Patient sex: M
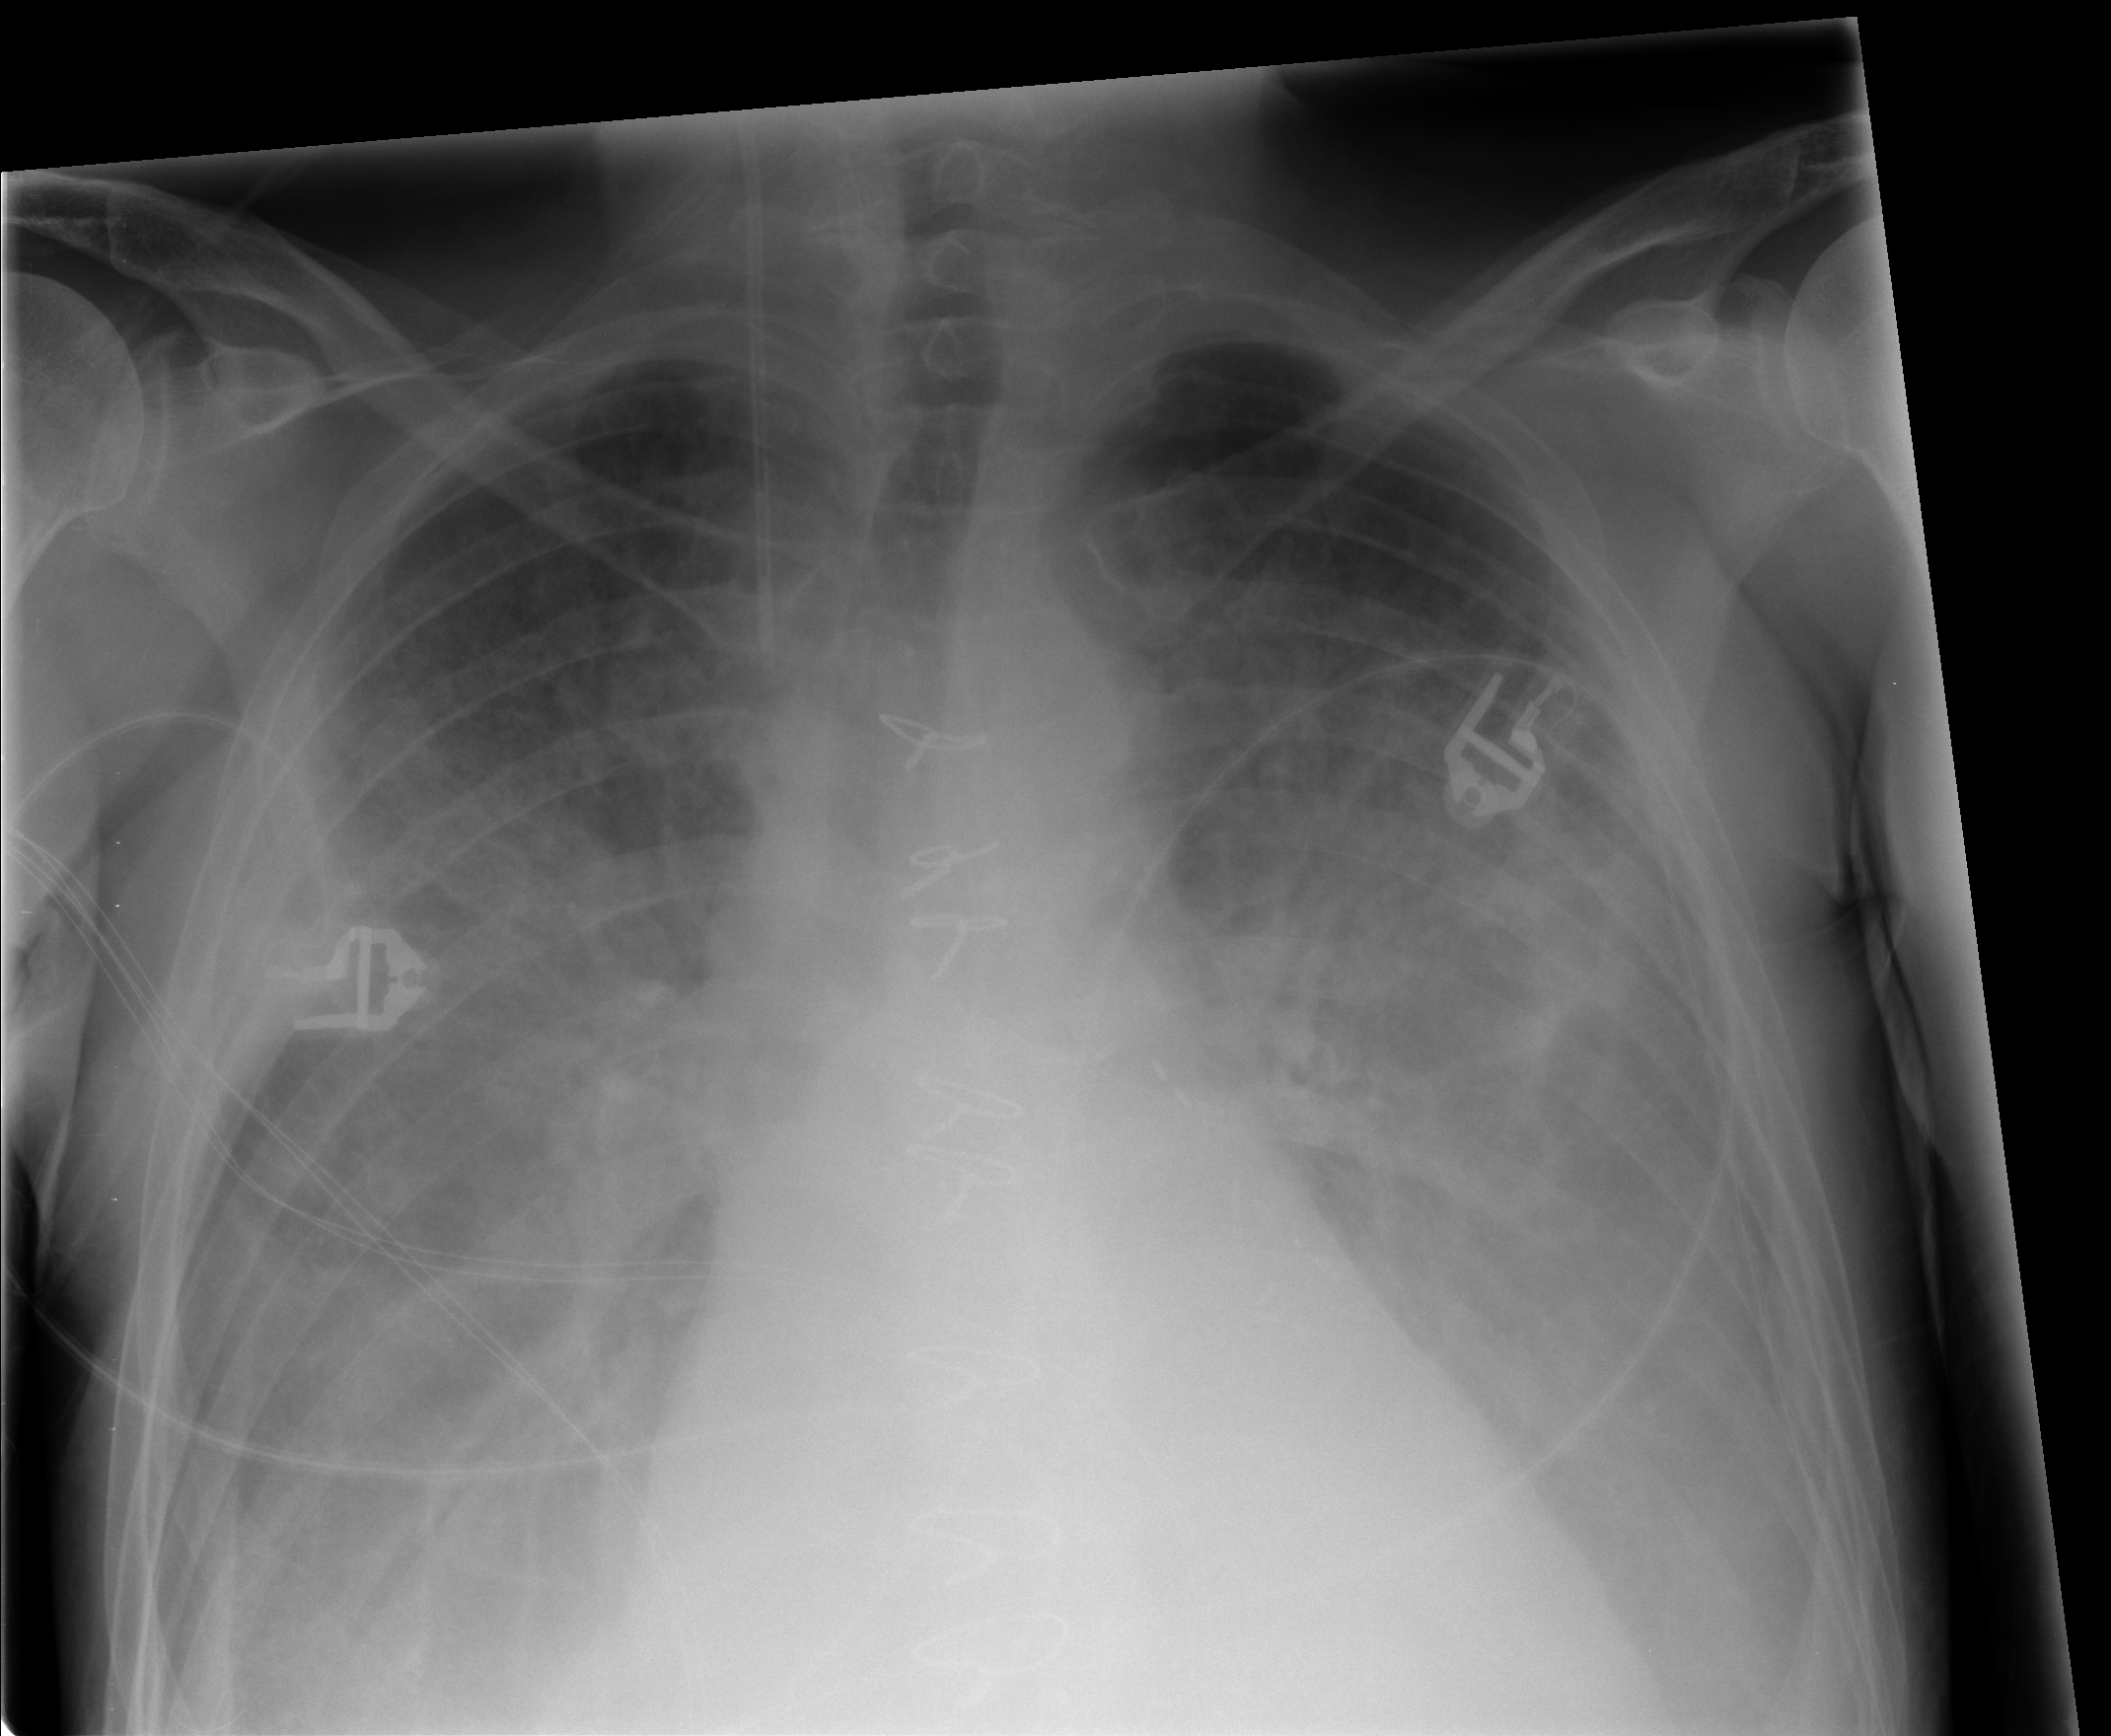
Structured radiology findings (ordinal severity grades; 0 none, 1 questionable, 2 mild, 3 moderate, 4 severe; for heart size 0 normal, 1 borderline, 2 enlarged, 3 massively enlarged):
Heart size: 3
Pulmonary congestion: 3
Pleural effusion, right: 3
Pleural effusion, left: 3
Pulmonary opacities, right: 2
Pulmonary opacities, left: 2
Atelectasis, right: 3
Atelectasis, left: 3